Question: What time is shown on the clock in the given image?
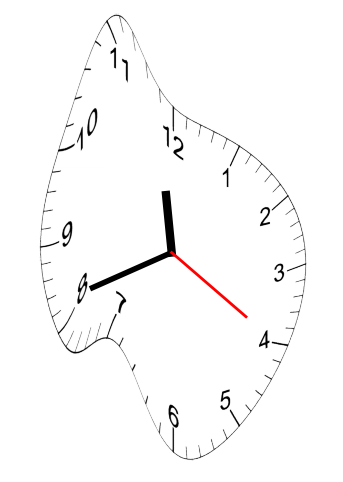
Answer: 11:41:20